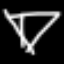
Label: diamond